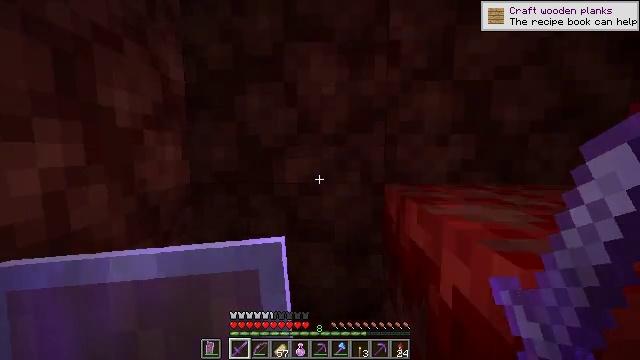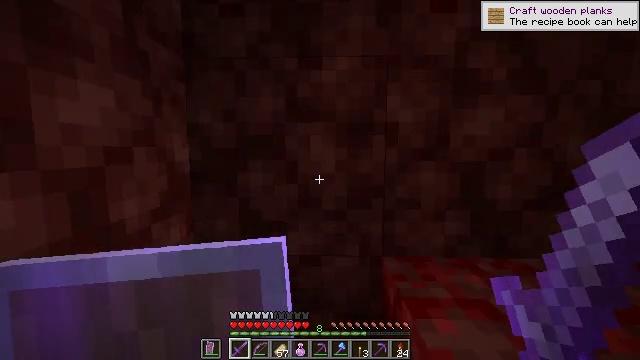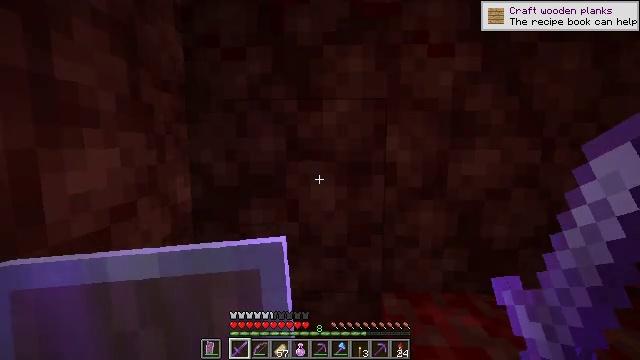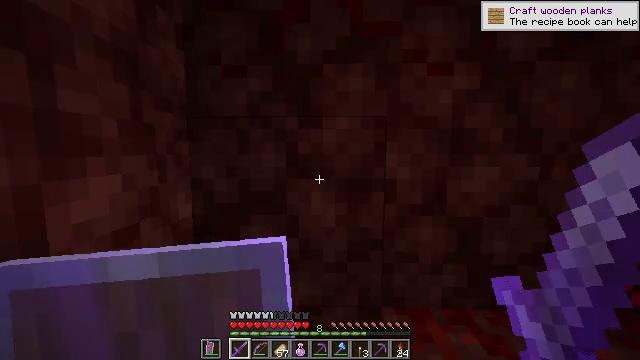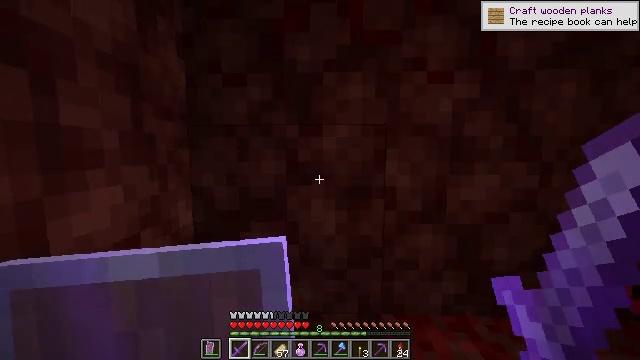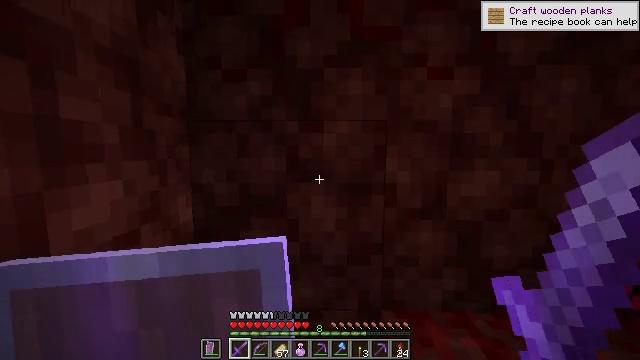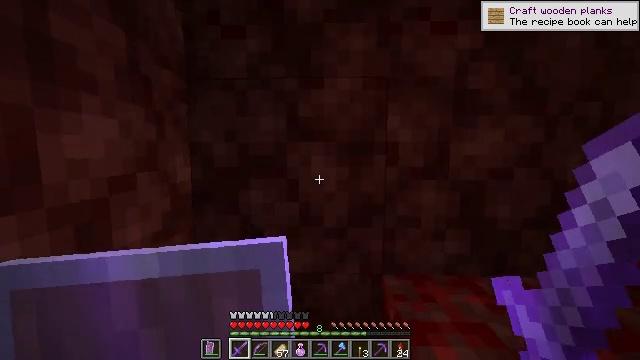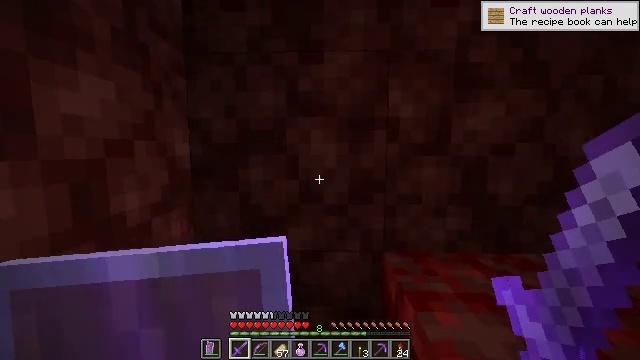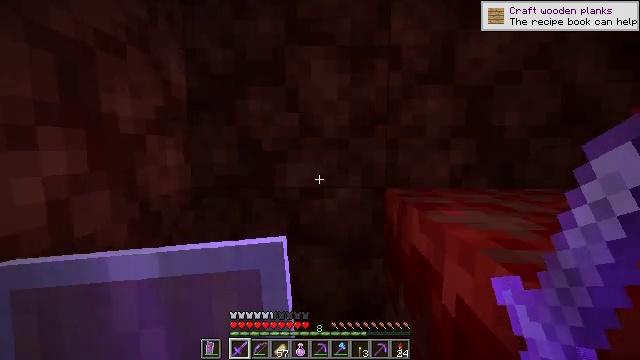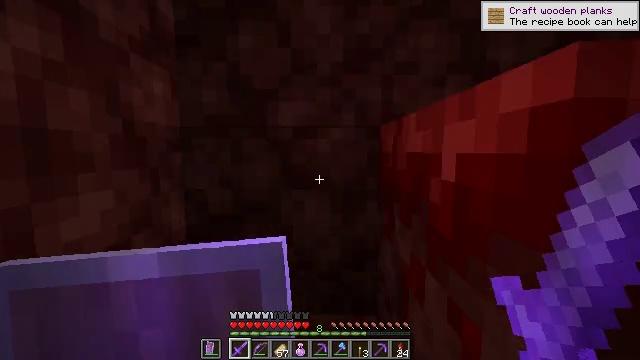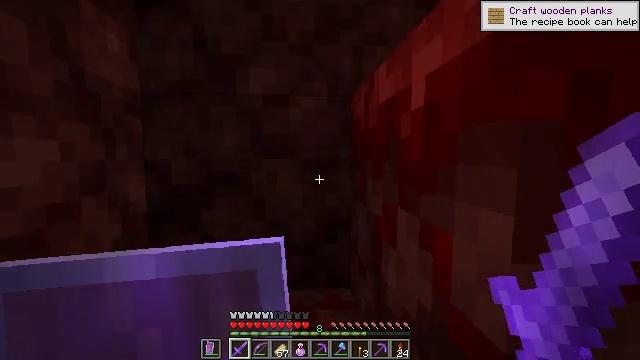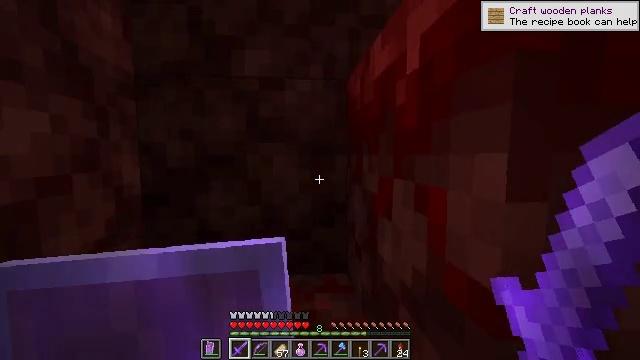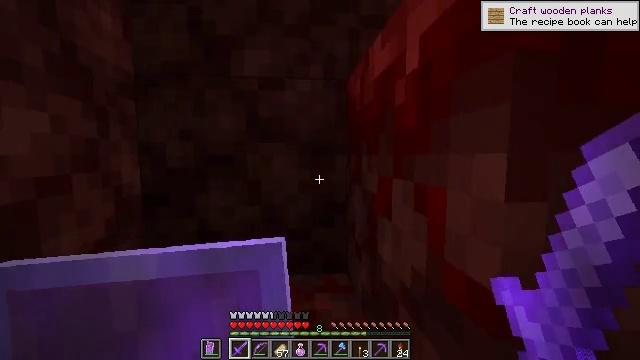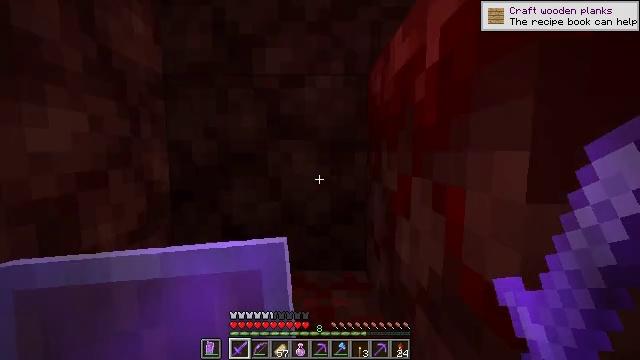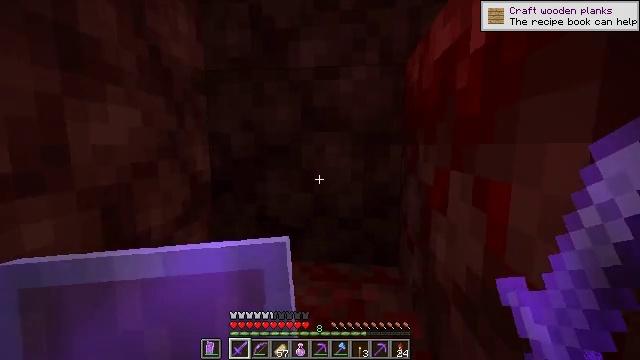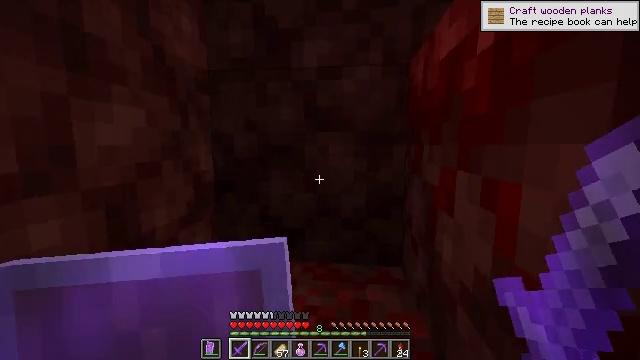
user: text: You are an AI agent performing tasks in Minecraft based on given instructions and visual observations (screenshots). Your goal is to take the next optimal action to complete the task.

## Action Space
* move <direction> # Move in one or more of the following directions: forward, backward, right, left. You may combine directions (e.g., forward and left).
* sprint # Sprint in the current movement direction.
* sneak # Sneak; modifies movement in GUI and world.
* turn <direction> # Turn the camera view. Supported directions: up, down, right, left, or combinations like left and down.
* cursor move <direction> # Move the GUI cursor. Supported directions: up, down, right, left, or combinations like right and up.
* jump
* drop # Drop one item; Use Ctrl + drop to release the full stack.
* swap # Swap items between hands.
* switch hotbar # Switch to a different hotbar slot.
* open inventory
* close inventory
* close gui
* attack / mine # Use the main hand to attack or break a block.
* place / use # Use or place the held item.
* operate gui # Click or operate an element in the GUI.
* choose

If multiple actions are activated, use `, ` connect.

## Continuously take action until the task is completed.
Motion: motion action
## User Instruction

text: Gather warped fungus in the Nether.
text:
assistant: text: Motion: move forward, jump
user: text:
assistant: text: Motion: move forward, jump
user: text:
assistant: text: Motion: move forward, jump
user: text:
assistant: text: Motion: move forward
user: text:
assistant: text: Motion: move forward
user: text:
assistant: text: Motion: move forward
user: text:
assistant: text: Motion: move forward
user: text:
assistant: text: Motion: move forward
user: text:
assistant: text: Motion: move forward, turn right
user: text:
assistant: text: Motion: move forward, turn right and up
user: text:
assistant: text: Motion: move forward
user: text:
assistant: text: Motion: move forward
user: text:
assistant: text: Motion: move forward, turn left
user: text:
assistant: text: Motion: move forward, turn left and down
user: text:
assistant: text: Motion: move forward
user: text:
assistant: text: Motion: move forward
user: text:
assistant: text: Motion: move forward, jump
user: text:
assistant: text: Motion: move forward, jump
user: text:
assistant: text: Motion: move forward, jump
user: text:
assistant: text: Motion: move forward, jump
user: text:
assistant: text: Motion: move forward, jump
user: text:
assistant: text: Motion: move forward and move right
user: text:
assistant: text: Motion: move forward and move right
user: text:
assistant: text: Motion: move forward and move right
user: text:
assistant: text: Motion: move forward and move right
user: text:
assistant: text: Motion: move forward
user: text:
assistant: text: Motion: move forward
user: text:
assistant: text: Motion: move forward
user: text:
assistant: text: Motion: move forward
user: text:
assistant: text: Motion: move forward, turn right and down